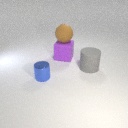
small blue metal cylinder in front of large gray rubber cylinder